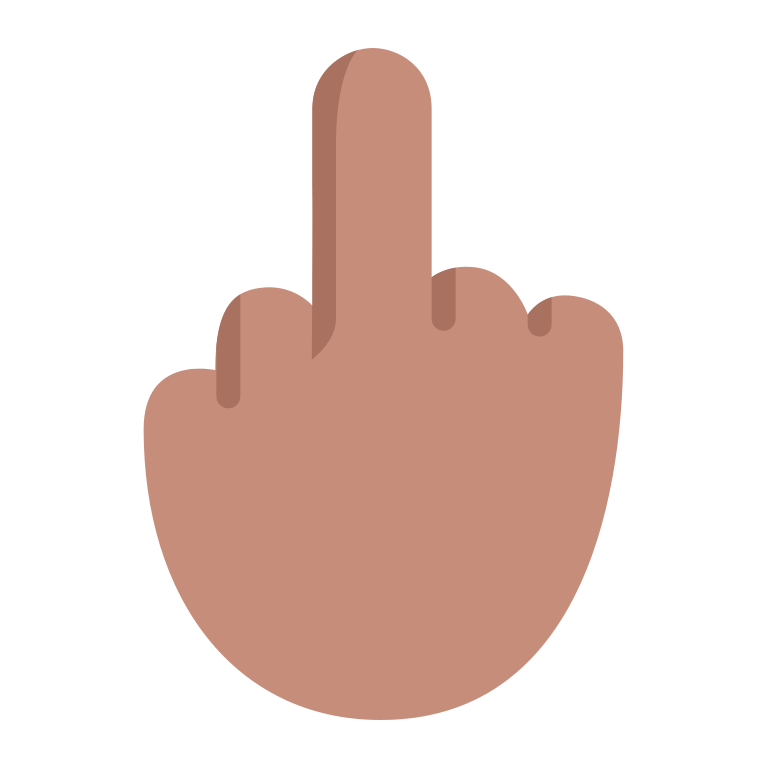
middle finger flat